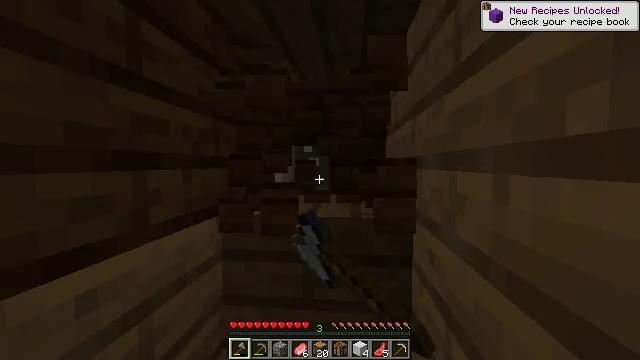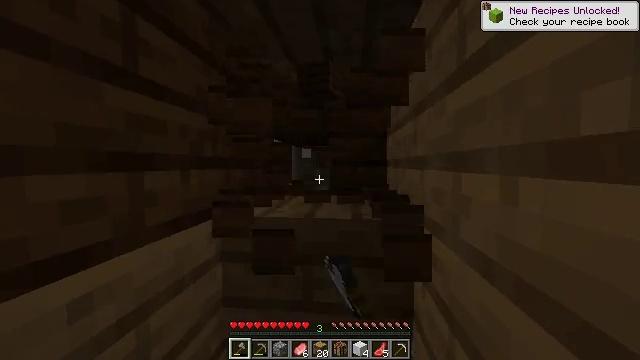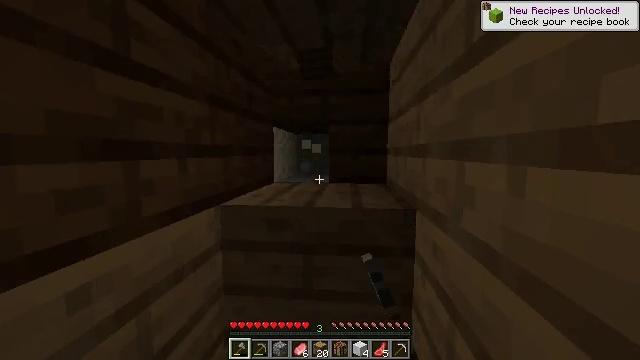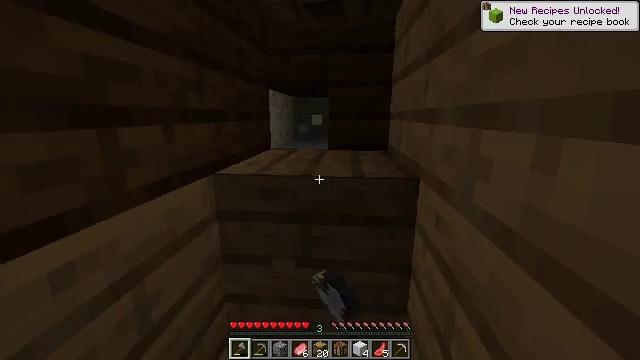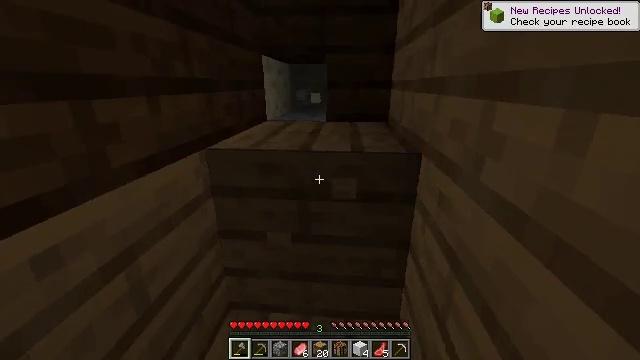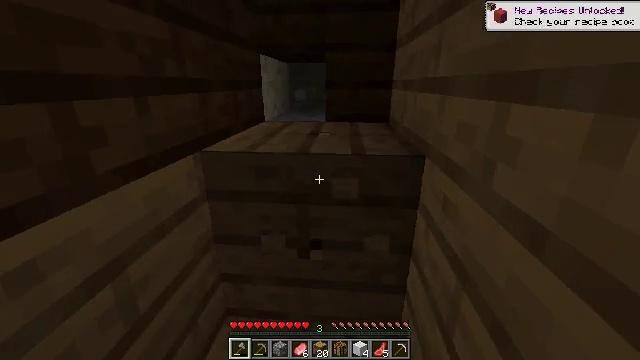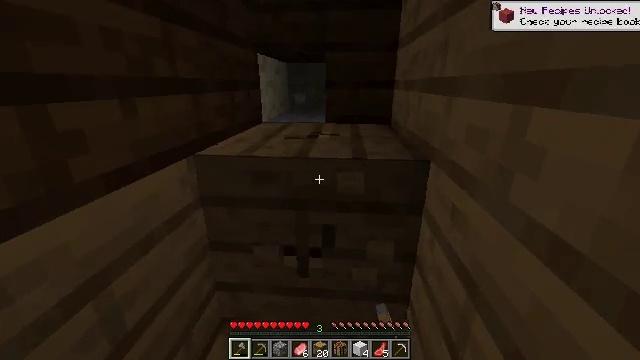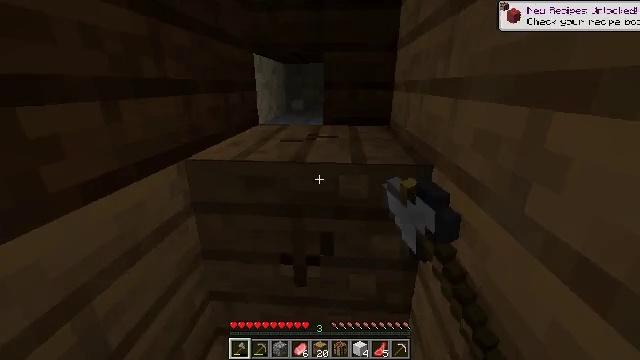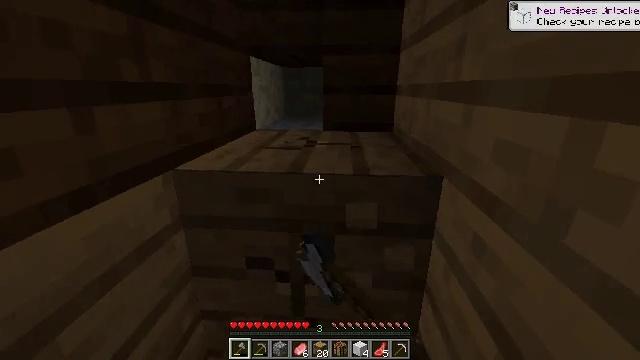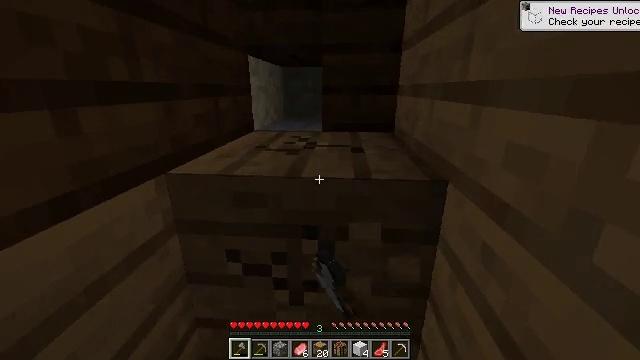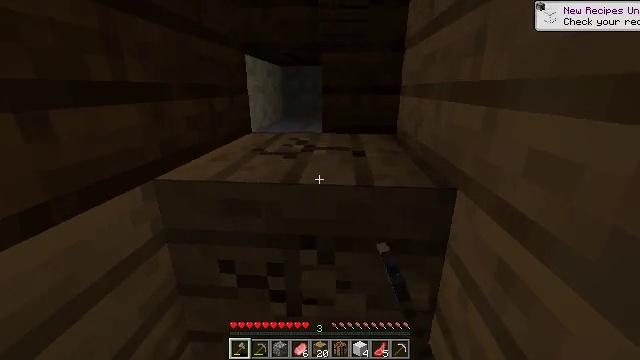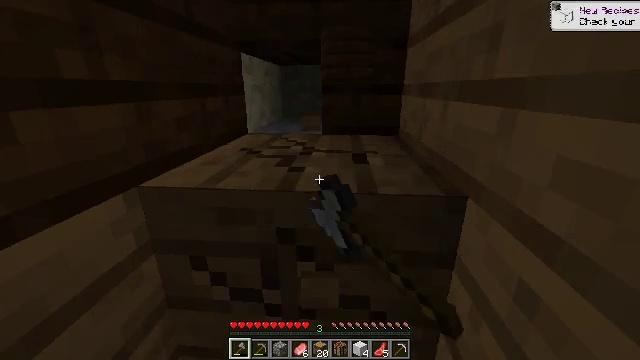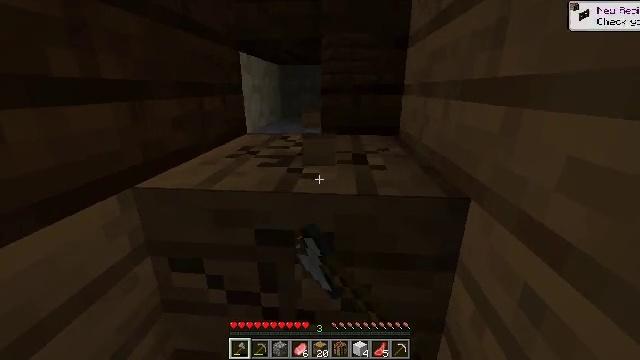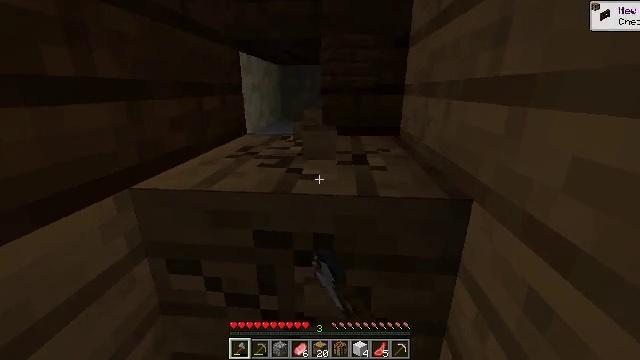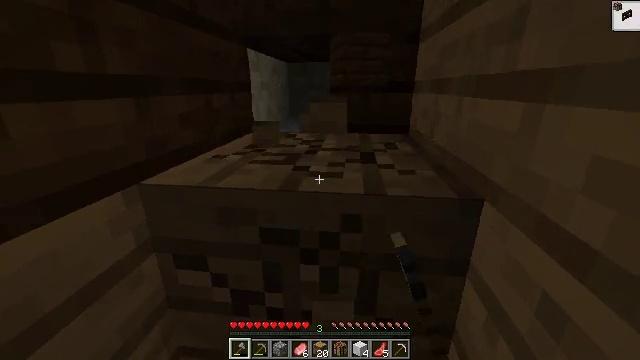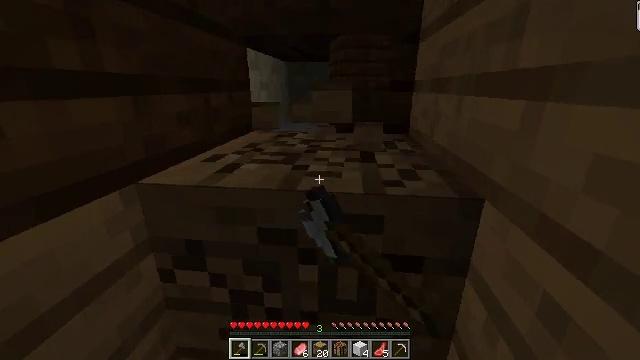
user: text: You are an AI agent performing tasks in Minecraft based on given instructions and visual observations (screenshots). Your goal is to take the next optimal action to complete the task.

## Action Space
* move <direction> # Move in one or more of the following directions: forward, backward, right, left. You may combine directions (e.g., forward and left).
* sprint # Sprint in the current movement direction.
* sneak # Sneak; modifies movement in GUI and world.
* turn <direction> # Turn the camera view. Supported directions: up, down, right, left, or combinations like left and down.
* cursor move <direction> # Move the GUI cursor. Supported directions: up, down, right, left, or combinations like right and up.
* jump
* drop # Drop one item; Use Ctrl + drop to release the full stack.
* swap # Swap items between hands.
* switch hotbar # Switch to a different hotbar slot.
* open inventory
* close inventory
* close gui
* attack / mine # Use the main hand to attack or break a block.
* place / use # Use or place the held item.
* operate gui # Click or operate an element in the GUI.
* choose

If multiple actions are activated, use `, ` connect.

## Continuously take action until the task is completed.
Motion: motion action
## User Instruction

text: Break the spruce stairs for wood.
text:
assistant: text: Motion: move forward, sneak, attack / mine
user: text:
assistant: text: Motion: move forward, sneak, turn down, attack / mine
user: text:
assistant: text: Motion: move forward, sneak, turn down, attack / mine
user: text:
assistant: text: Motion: move forward, sneak, turn down, attack / mine
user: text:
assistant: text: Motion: move forward, sneak, attack / mine
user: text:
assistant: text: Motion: move forward, sneak, attack / mine
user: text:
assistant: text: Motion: move forward, sneak, attack / mine
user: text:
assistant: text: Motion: move forward, sneak, attack / mine
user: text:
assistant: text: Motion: move forward, sneak, attack / mine
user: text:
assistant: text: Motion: move forward, sneak, attack / mine
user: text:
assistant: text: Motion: sneak, attack / mine
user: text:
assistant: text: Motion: sneak, attack / mine
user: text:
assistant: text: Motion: sneak, attack / mine
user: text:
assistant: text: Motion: sneak, turn left, attack / mine
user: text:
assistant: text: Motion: sneak, attack / mine
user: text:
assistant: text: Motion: move forward and move left, sneak, attack / mine
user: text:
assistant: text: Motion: move forward and move left, sneak, attack / mine
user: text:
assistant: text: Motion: move forward and move left, sneak, attack / mine
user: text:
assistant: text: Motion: move forward and move left, sneak, attack / mine
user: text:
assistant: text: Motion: move forward and move left, sneak, attack / mine
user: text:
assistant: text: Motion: move forward, sneak, attack / mine
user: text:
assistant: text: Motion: sneak, attack / mine
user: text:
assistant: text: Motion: sneak, attack / mine